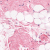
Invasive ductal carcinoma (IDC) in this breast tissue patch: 0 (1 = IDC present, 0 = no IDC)